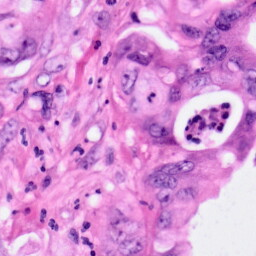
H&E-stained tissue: Pancreatic